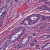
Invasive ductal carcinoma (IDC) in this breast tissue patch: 1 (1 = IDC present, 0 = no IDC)